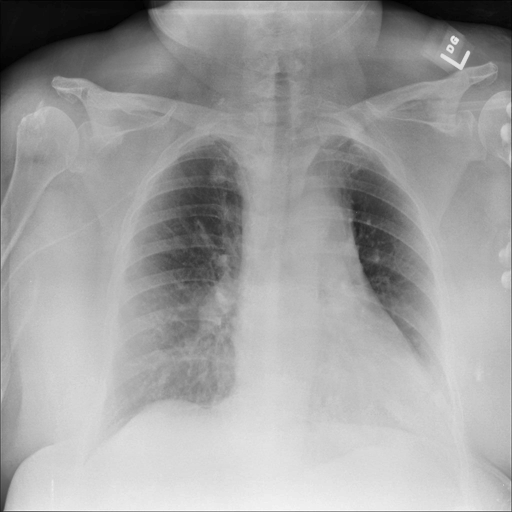
Finding: NORMAL